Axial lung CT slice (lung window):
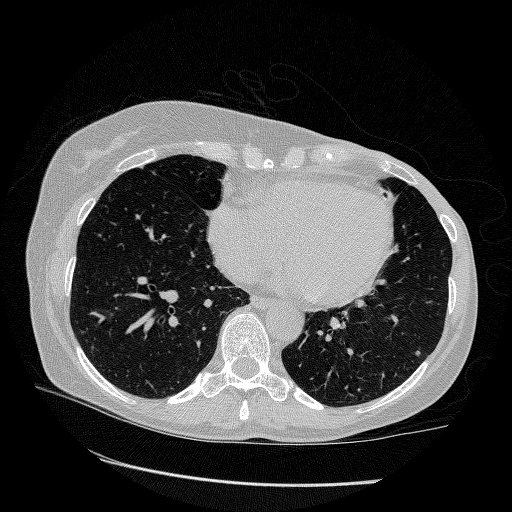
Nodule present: no